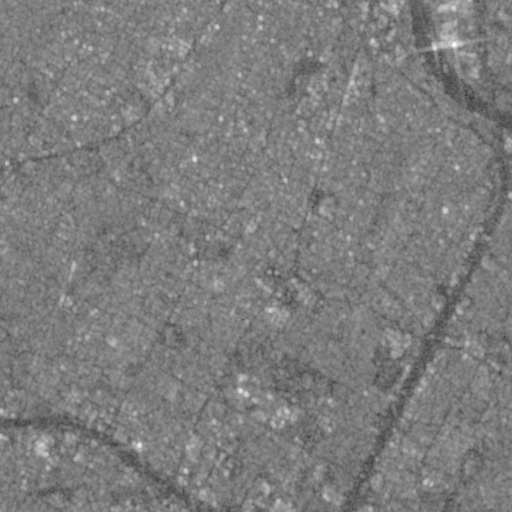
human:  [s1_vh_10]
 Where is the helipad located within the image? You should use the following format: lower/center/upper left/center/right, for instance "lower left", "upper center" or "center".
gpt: The helipad is located in the lower left of the image.
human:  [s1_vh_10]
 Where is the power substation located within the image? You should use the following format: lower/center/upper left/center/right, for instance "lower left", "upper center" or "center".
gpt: The power substation is located in the lower left of the image.
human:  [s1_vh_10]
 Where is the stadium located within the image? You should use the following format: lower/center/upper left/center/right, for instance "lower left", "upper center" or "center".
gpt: The stadium is located in the upper center of the image.
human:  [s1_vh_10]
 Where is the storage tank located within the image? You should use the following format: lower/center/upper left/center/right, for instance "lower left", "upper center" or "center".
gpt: The storage tank is located in the lower left of the image.
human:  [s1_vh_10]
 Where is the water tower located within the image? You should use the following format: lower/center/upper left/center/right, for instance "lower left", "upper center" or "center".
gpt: The water tower is located in the lower center of the image.
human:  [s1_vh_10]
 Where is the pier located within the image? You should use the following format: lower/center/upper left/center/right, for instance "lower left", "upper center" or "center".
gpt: The pier is located in the upper right of the image.
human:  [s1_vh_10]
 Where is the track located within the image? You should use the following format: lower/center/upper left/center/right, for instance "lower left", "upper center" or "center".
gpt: There is no track in the image.

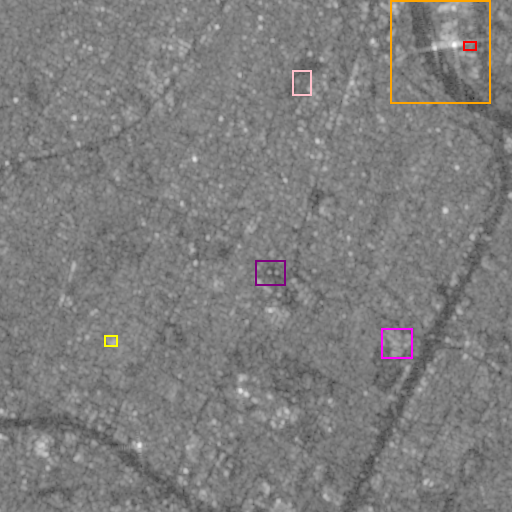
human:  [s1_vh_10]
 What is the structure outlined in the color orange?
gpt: The structure outlined in orange is a park.
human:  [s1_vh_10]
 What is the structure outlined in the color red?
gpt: The structure outlined in red is a parking garage.
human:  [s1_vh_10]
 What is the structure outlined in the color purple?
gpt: The structure outlined in purple is a parking lot.
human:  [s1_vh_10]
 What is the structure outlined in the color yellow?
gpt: The structure outlined in yellow is a power substation.
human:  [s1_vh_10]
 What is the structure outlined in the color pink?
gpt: The structure outlined in pink is a stadium.
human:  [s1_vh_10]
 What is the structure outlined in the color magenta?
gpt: The structure outlined in magenta is a building.
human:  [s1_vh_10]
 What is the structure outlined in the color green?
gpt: There is no green outline.